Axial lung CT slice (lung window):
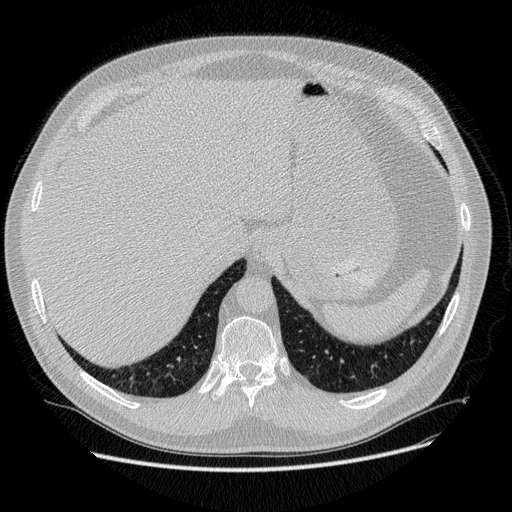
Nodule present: no